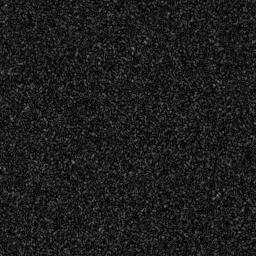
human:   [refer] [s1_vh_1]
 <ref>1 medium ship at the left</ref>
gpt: <box>[[9, 26, 15, 52, 0]]</box>